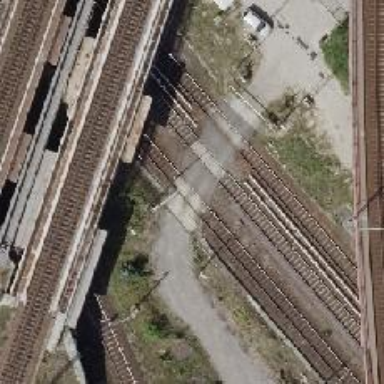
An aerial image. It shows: Railway level crossing.